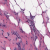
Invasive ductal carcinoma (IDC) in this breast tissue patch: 1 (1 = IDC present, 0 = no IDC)